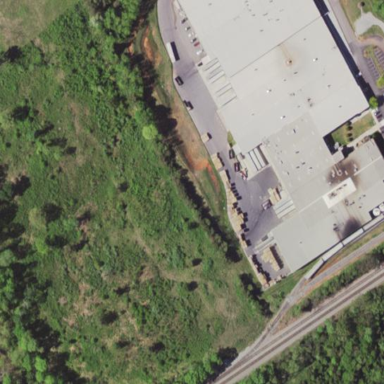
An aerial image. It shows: Industrial building.